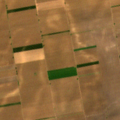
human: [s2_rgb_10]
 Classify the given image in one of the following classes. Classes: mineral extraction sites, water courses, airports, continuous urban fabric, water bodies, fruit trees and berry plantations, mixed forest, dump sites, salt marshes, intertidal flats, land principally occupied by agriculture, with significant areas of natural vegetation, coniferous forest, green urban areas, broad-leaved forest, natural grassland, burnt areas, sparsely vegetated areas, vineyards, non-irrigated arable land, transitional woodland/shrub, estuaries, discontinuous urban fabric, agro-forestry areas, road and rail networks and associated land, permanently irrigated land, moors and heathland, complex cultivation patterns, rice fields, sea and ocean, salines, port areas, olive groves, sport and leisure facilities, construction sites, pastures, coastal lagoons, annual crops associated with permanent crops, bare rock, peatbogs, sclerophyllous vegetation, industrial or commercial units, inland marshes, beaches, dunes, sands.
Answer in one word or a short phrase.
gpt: non-irrigated arable land